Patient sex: F
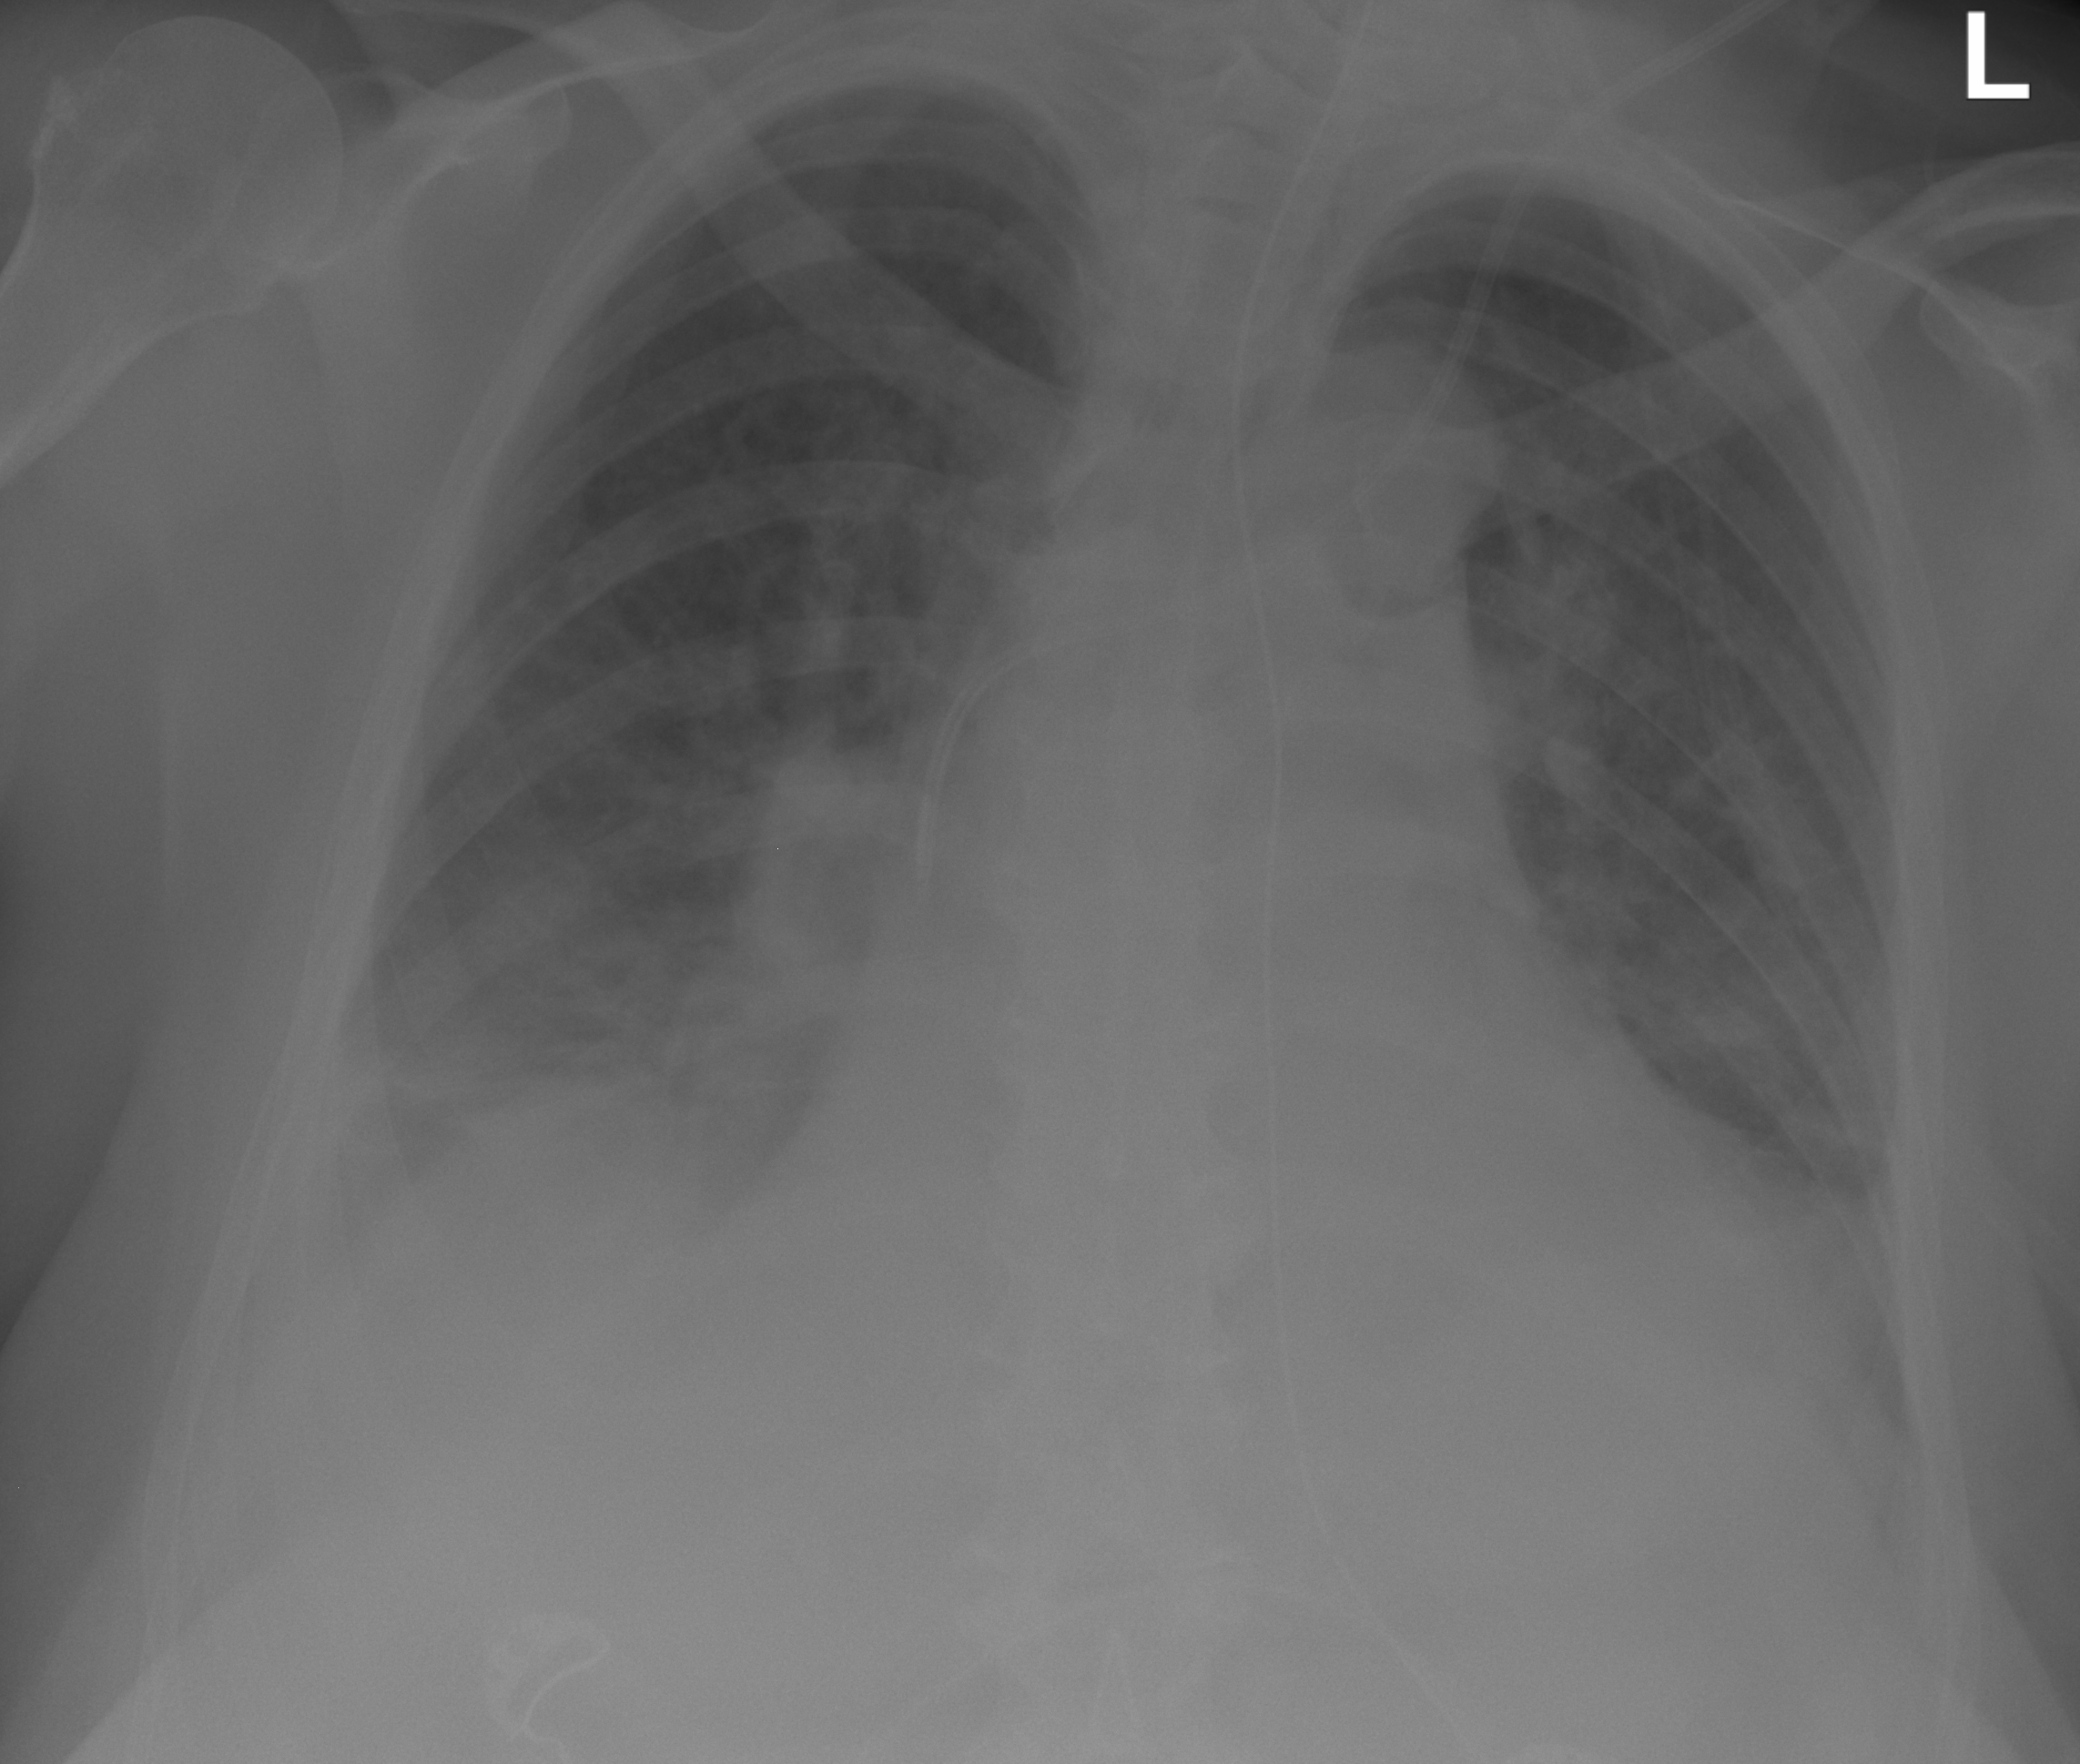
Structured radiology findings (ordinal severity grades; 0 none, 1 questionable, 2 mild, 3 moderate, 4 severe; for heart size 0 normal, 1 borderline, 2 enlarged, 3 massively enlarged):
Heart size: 2
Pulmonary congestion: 2
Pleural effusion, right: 2
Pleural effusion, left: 2
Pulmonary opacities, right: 2
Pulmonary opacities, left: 2
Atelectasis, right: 2
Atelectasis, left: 2